Field crop: maize
Growth stage: 2
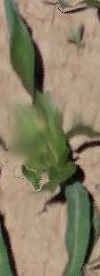
Species: maize